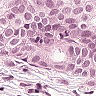
Metastatic tissue present: yes